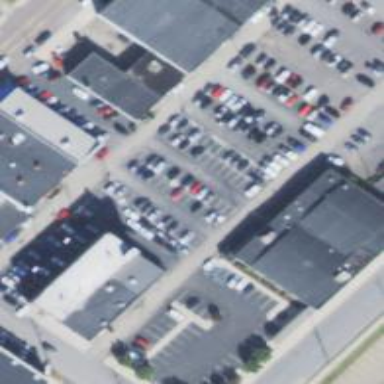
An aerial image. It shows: Commercial area.